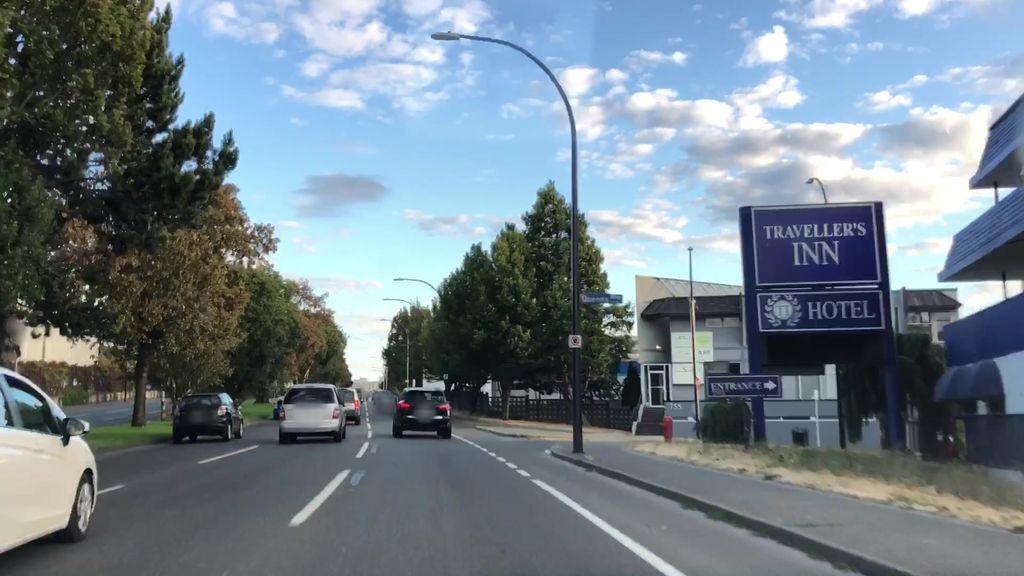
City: victoria